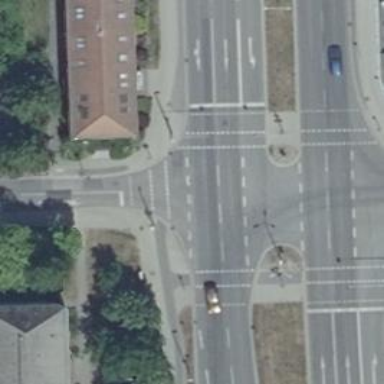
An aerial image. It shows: Traffic signals at road crossing.